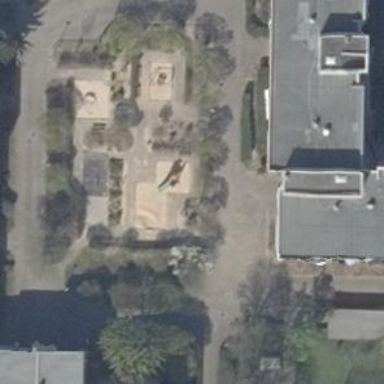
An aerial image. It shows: Playground with slide.